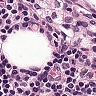
Metastatic tissue present: no